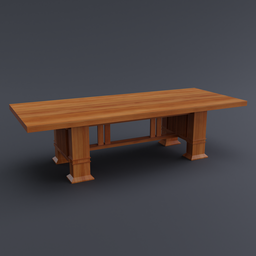
Label: furniture